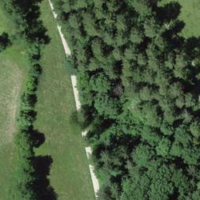
EUNIS habitat code: 41
Species observed at this site:
Silene latifolia
Silene dioica
Lamium maculatum
Prunus padus